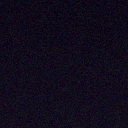
Screen state: off